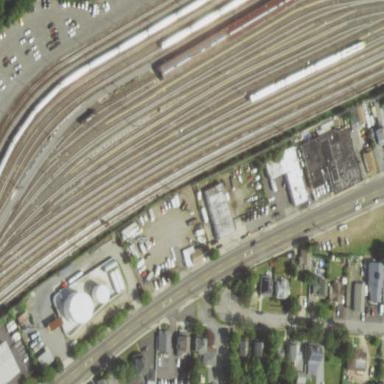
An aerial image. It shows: Railway area.